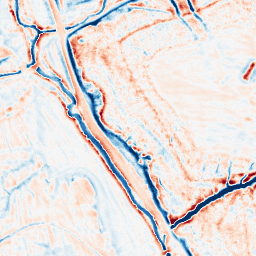
Category: edge_preserving
Decomposition family: bilateral
Decomposition parameters: d: 15
sigma_color: 150
sigma_space: 50
Upsampling method: cubic_catmull_rom
Upsampling parameters: scale: 2
Upsampling scale: 2